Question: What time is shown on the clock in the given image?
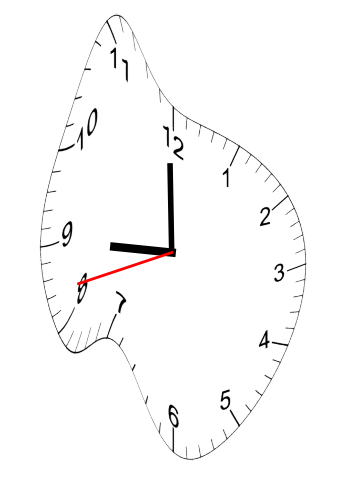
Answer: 08:59:42